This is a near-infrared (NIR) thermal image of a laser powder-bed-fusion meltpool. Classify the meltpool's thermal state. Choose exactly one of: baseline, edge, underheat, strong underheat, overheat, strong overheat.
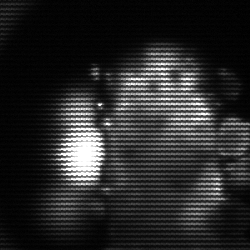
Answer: strong underheat